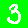
Digit: 3